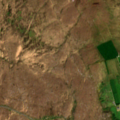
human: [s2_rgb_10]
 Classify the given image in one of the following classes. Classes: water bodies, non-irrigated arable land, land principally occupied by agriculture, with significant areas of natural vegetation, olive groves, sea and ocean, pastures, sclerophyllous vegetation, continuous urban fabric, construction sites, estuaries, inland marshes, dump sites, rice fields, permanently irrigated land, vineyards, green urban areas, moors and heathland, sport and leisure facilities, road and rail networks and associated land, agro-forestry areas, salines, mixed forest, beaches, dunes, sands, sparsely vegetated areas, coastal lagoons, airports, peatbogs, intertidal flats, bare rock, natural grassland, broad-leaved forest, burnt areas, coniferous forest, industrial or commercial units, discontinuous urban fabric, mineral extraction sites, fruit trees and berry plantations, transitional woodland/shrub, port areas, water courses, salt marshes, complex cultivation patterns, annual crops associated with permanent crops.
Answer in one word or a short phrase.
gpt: pastures, peatbogs